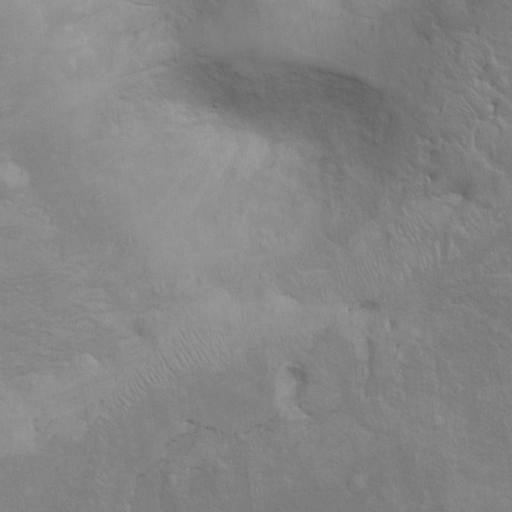
Classes present: Background, Cone